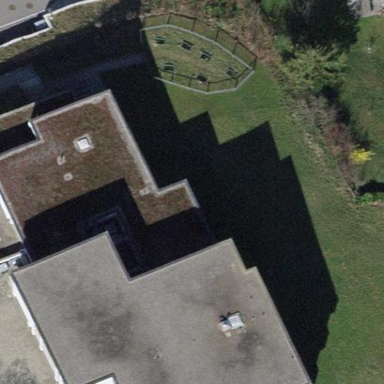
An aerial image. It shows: School building.